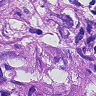
Metastatic tissue present: yes